Field crop: tomato
Growth stage: 1
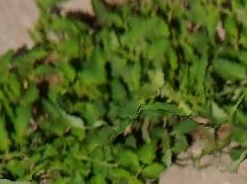
Species: tomato